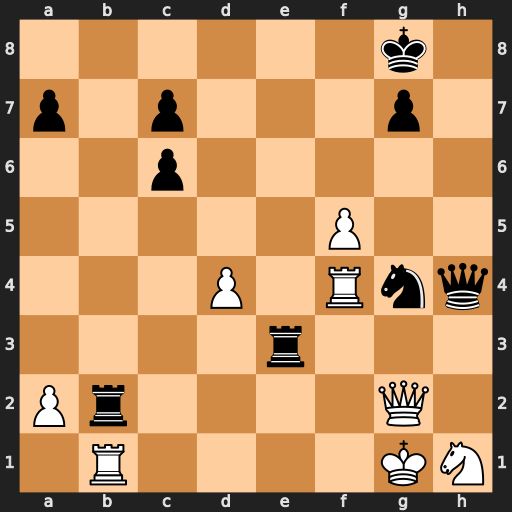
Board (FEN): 6k1/p1p3p1/2p5/5P2/3P1Rnq/4r3/Pr4Q1/1R4KN
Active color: w
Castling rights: -
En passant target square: -
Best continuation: Rxb2 Re1+ Rf1 Rxf1+ Qxf1